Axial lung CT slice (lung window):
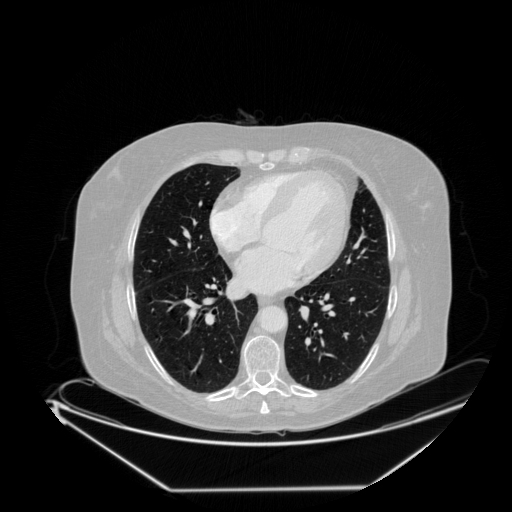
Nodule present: no